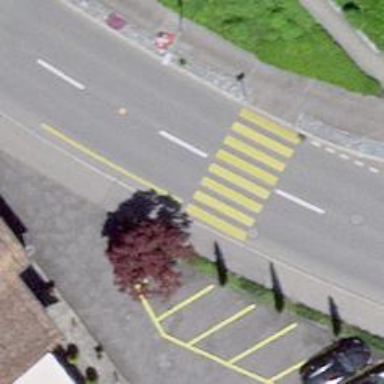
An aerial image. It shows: Marked crossing with zebra stripes on the road.